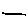
Label: line